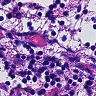
Metastatic tissue present: no